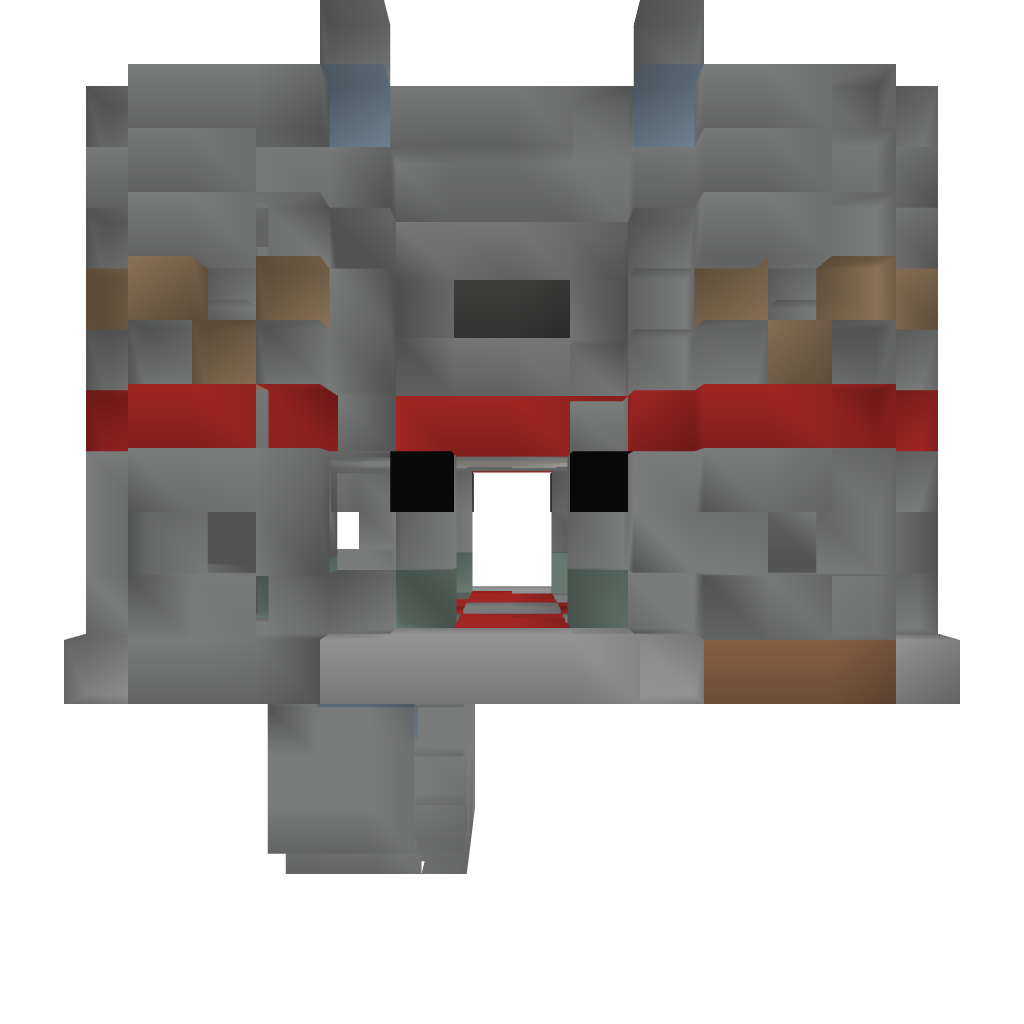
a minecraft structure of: PvP Tower [Red]